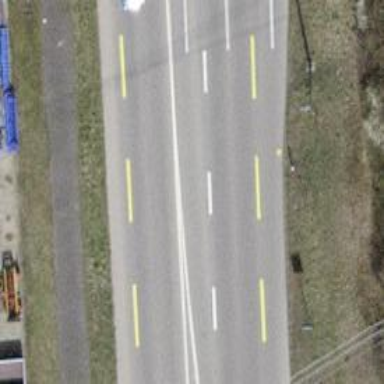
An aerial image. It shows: Secondary road with asphalt surface and designated cycle lane.